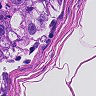
Metastatic tissue present: yes